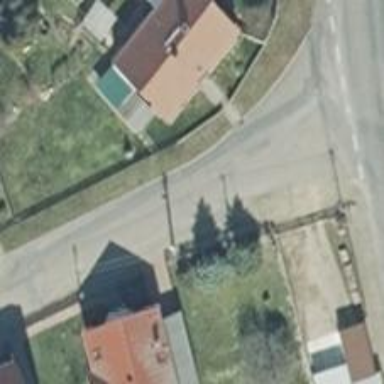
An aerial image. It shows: Asphalt road in residential area.